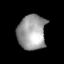
Tissue: lung
Cell type: Epithelial cells
Senescence score: 0.2013
Nuclear area (px): 968
Mean DAPI intensity: 157.815